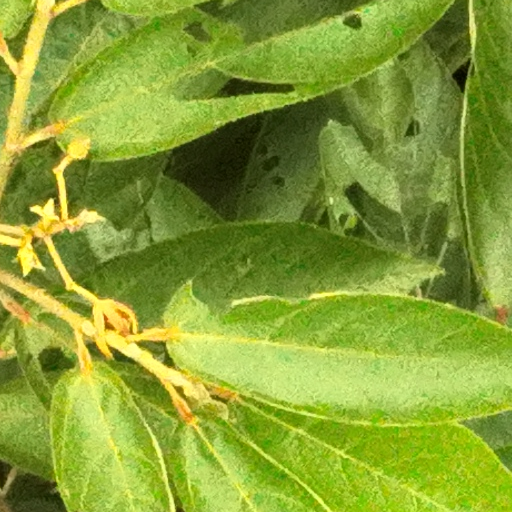
Species: Apeiba membranacea
GBIF accepted scientific name: Apeiba membranacea
Crown area (m\u00b2): 73.515